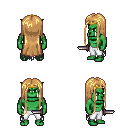
a pixel art fantasy rpg character, male body template, orc, green skin, black tattered cape, white pants, light blonde extra-long hairstyle, gold tiara, dagger, four views (front, back, left, right), 2x2 character sprite sheet, small pixel art, hard edges, no anti-aliasing